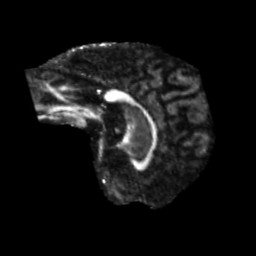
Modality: FA
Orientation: sagittal
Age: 60
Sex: male
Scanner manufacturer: siemens
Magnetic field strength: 3 T
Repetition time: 5.25 s
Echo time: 0.08 s